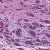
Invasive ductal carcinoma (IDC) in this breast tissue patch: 0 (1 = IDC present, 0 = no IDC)